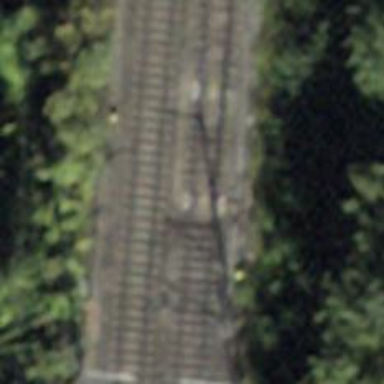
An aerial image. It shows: Railway switch.